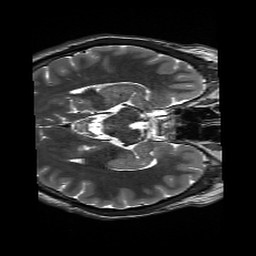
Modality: T2w
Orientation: axial
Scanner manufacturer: siemens
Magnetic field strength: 3 T
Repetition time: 13.52 s
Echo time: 0.088 s